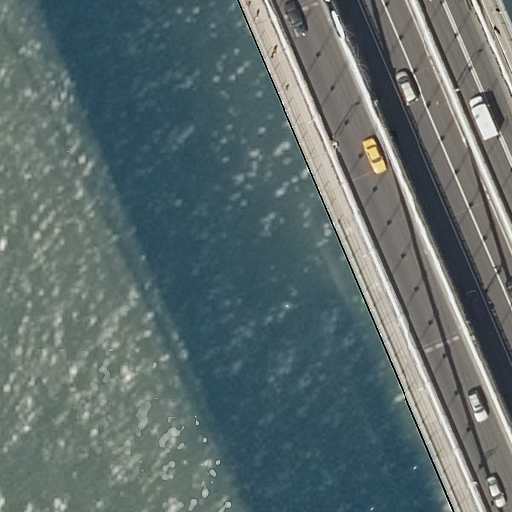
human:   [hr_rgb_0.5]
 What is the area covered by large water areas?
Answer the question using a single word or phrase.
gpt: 10605m2

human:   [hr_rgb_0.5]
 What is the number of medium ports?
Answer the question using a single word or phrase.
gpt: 0

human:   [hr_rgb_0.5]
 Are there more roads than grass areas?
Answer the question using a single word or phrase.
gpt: yes

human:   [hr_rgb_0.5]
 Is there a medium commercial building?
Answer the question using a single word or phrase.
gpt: no

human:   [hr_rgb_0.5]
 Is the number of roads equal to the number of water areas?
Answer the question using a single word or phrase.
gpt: no

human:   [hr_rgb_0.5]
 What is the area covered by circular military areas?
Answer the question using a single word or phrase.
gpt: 0m2

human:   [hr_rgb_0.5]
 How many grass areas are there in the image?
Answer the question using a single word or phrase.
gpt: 0

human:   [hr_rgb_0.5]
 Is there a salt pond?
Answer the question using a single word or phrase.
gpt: no

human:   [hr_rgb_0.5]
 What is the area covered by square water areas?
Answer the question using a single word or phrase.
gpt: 0m2

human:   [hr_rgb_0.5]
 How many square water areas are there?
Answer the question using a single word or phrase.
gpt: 0

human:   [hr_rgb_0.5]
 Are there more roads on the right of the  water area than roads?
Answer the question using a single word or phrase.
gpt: no

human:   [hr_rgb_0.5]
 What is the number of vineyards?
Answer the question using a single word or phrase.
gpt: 0

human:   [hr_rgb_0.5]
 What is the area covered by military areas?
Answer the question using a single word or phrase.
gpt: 0m2

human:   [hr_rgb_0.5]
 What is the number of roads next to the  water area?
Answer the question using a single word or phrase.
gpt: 5

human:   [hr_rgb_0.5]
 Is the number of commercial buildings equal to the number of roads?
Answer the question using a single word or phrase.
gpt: no

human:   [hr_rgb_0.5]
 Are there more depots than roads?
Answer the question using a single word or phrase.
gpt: no

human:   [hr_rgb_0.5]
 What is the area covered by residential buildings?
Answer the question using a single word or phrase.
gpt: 0m2

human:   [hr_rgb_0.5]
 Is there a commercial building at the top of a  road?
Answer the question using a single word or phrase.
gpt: no

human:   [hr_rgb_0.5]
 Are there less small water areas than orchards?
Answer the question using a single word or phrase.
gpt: no

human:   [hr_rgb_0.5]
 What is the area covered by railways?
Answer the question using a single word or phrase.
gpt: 0m2

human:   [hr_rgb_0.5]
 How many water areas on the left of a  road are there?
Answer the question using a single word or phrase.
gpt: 0

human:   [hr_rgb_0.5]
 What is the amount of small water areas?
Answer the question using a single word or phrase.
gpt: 0

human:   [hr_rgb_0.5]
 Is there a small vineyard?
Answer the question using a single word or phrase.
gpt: no

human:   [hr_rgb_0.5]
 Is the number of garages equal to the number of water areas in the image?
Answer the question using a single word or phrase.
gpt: no

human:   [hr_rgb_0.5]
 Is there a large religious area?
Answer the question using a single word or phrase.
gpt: no

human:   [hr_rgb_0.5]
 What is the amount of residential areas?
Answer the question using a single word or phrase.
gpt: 0

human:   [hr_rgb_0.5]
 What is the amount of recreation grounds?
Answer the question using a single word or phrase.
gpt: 0

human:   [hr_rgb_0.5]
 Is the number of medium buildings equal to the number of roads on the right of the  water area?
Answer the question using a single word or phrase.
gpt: no

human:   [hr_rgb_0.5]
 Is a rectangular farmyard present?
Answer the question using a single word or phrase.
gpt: no

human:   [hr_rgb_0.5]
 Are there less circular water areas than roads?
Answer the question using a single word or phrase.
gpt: yes

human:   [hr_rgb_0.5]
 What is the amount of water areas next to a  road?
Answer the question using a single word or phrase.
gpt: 1

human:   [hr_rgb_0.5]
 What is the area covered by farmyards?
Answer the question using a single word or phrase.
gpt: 0m2

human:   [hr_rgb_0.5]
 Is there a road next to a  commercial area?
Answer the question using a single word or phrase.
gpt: no

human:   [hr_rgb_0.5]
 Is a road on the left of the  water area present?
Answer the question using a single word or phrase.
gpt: no

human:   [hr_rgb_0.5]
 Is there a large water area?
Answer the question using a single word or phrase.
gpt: yes

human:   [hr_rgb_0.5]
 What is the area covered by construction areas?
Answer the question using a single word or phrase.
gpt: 0m2